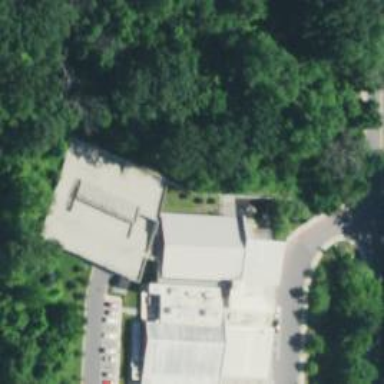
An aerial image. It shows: Sports centre building.